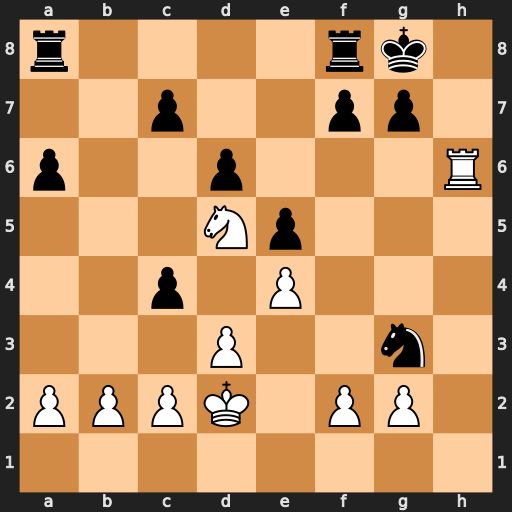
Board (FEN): r4rk1/2p2pp1/p2p3R/3Np3/2p1P3/3P2n1/PPPK1PP1/8
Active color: w
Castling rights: -
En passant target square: -
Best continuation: Ne7#